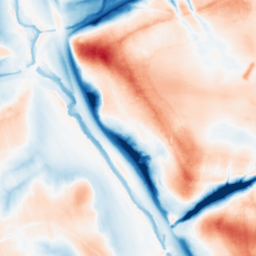
Category: multiscale
Decomposition family: dog_multiscale
Decomposition parameters: sigma_ratio: 2
n_scales: 5
base_sigma: 0.5
Upsampling method: sinc_hamming
Upsampling parameters: scale: 2
kernel_size: 4
Upsampling scale: 2